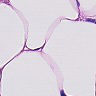
Metastatic tissue present: no